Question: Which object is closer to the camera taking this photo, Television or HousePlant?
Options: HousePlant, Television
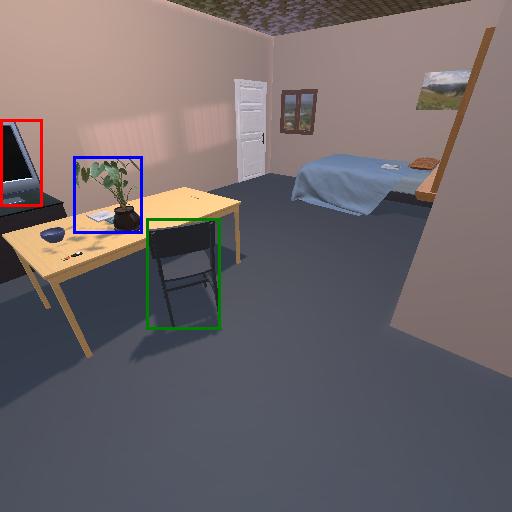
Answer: HousePlant